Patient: sex M, age 21
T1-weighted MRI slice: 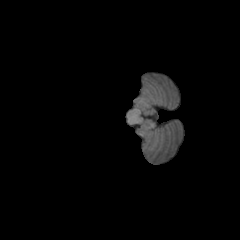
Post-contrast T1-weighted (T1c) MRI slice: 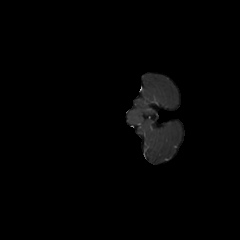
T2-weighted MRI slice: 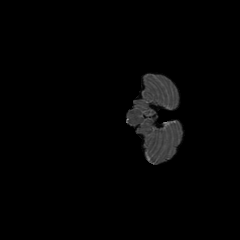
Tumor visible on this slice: no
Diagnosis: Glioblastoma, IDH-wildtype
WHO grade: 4